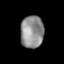
Tissue: lung
Cell type: Epithelial cells
Senescence score: 0.1564
Nuclear area (px): 740
Mean DAPI intensity: 141.789